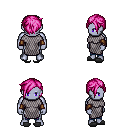
a pixel art fantasy rpg character, male body template, dark elf, purple skin, chain mail, magenta pants, pink pixie cut hairstyle, leather bracers, gray slippers, four views (front, back, left, right), 2x2 character sprite sheet, small pixel art, hard edges, no anti-aliasing